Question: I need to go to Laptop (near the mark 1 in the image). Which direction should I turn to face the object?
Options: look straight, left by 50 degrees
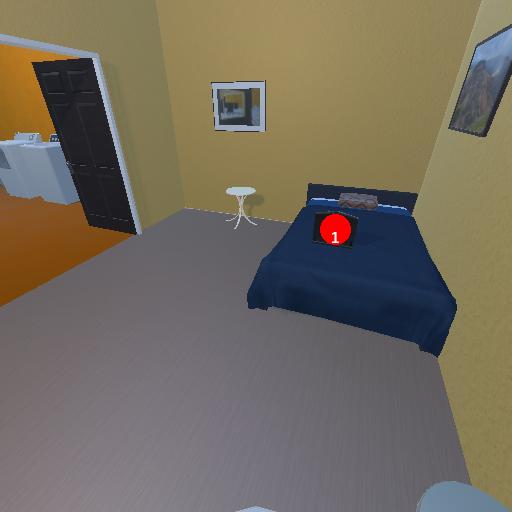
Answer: look straight